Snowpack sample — Snodgrass Mountain, Crested Butte, Colorado (2/4/25, 12:06 PM MST)
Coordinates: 38.923, -106.968
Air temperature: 35 °F
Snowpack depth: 80 cm
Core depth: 30 cm
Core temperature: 35.6 °F
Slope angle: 14°, slope face: 78°
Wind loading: low
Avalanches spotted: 0
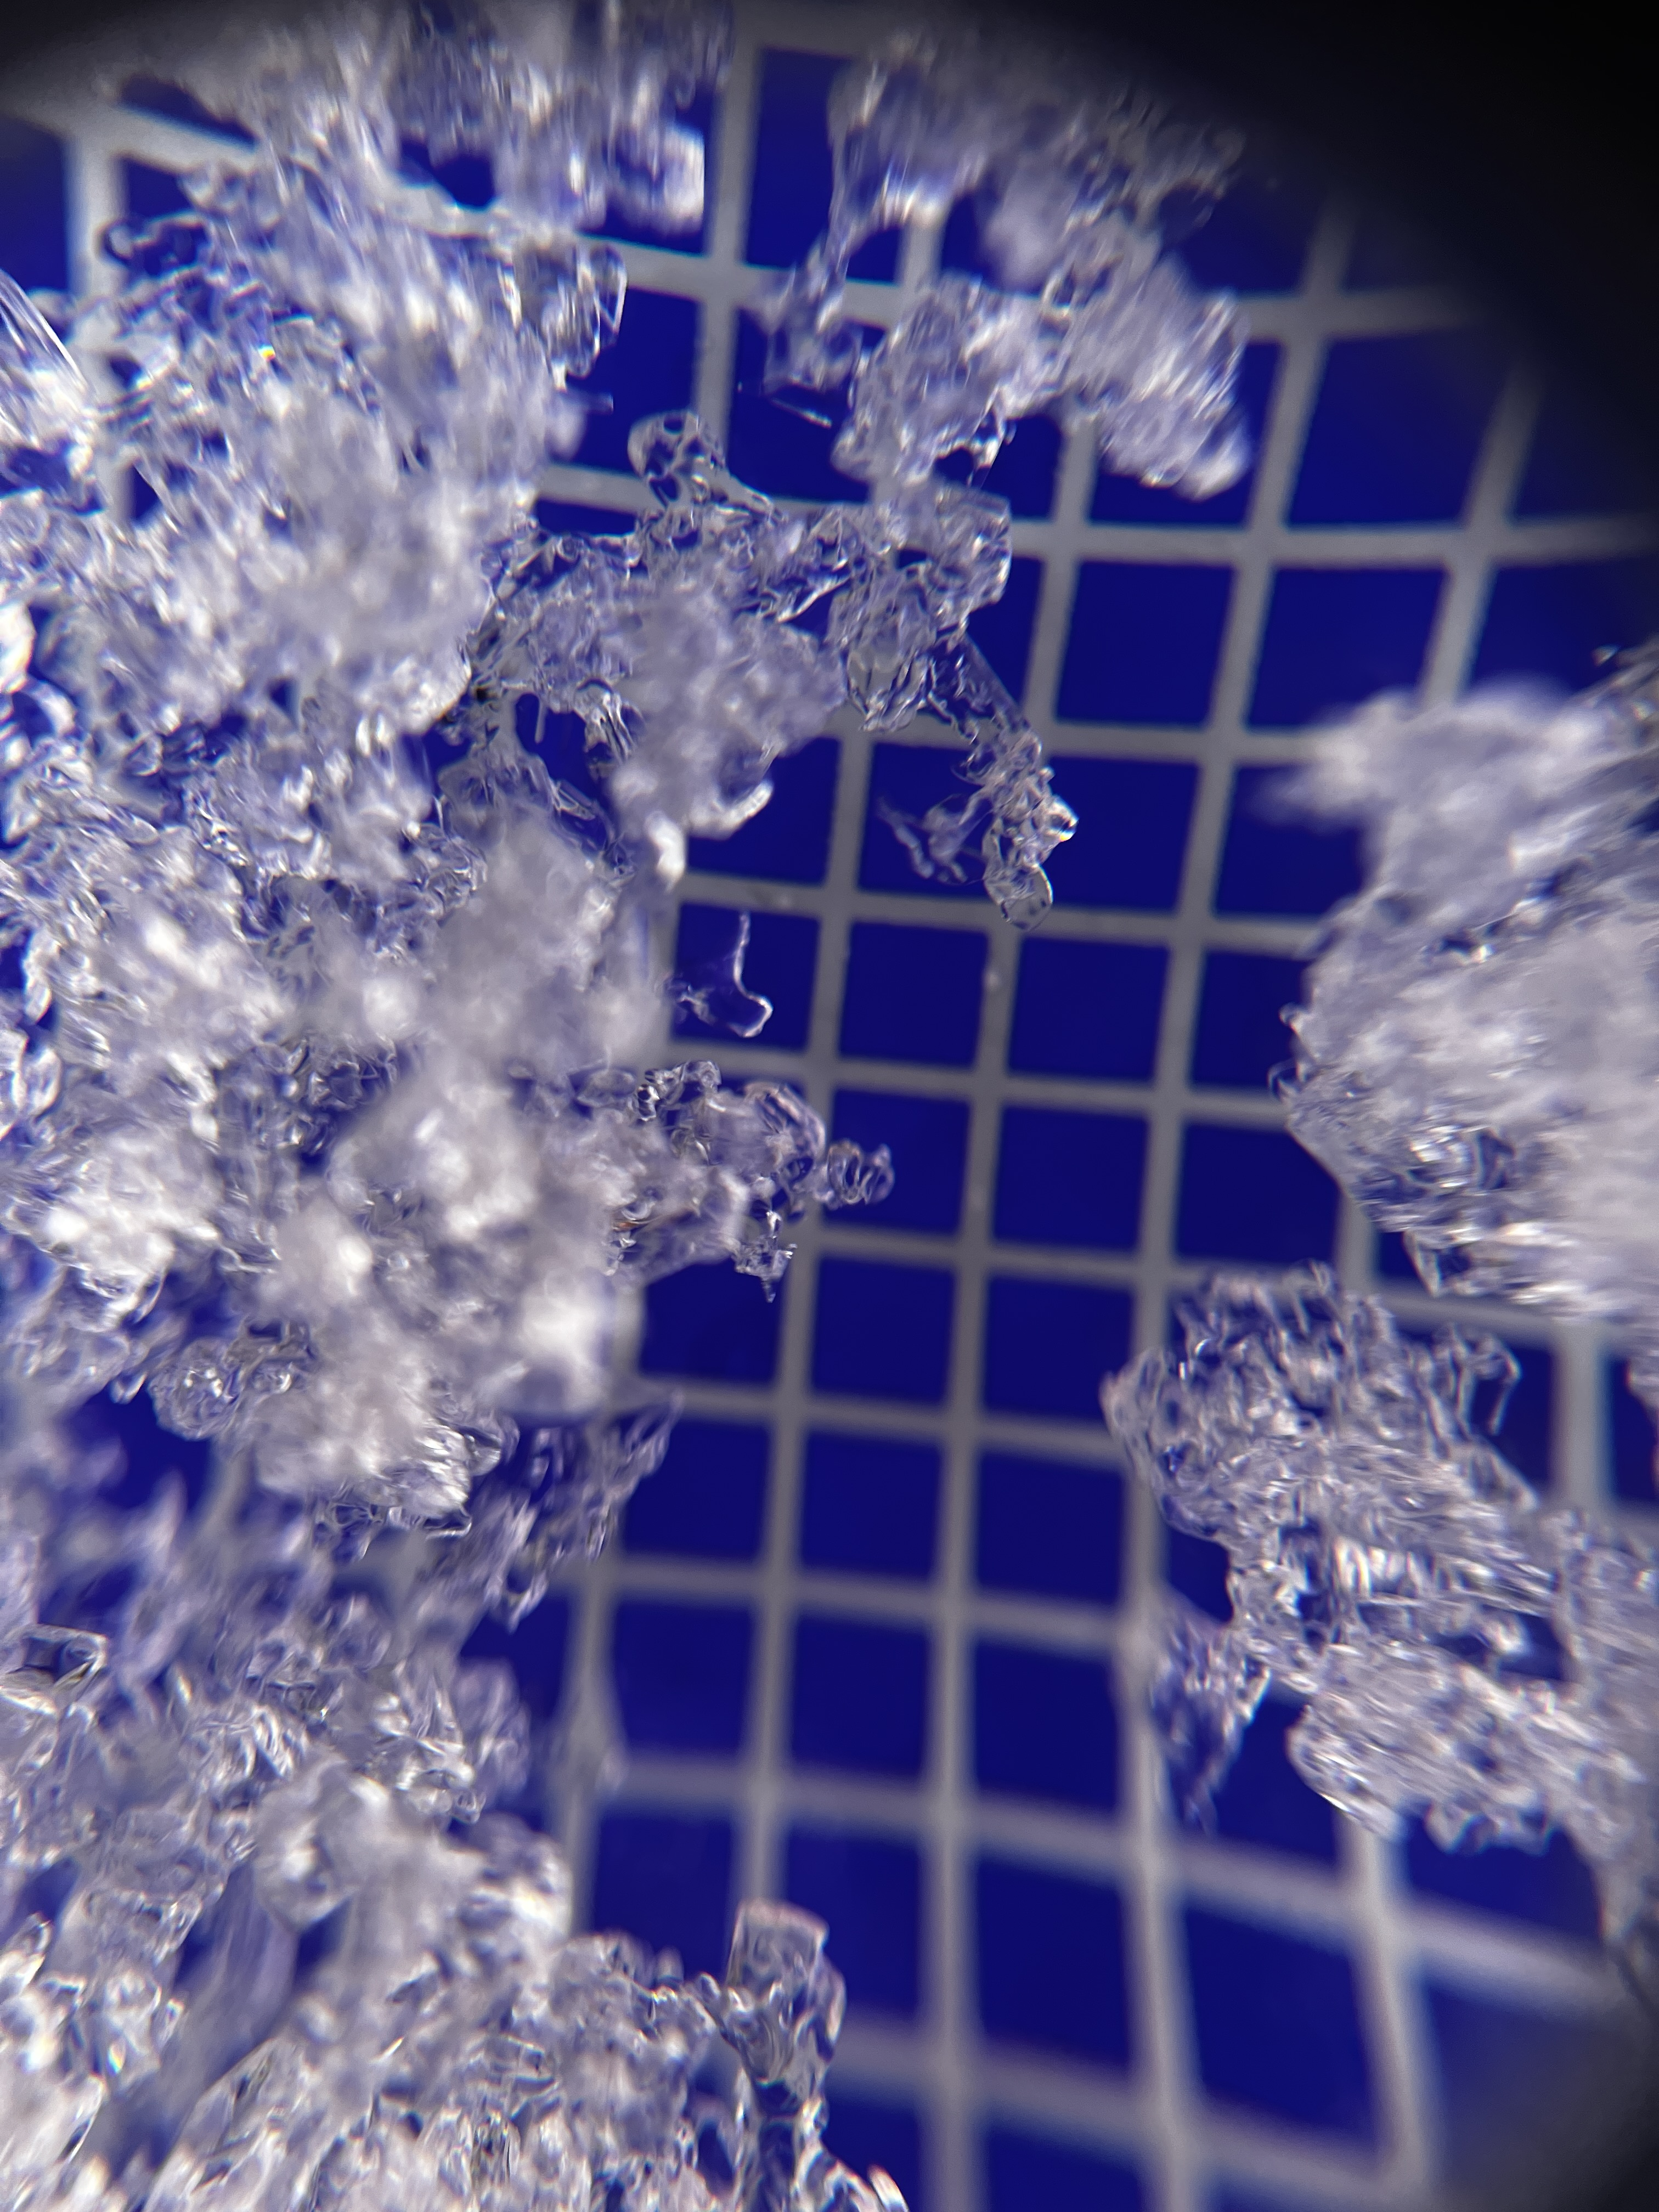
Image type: magnified_profile
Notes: No avalanches nearby, unusually warm weather for the last month reported by residents, Collected 25 yards from treeline